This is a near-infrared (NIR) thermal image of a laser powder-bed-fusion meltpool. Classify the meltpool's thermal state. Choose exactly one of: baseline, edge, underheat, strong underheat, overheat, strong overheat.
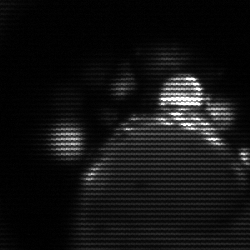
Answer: baseline